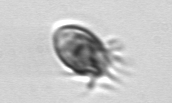
Label: Ciliophora